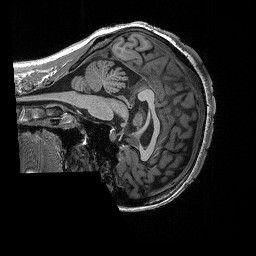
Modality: T1w
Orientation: sagittal
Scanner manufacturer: siemens
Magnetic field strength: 3 T
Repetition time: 2.3 s
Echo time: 0.00294 s